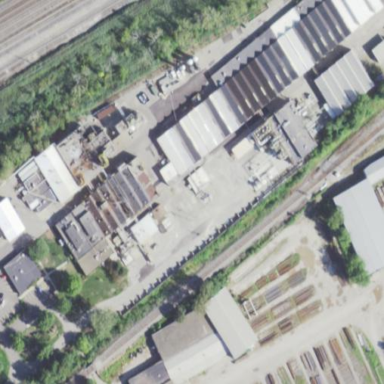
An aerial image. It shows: Industrial area.